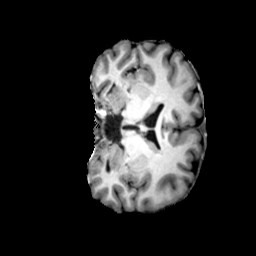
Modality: T1w
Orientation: coronal
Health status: ill
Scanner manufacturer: siemens
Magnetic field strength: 3 T
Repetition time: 2 s
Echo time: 0.00303 s